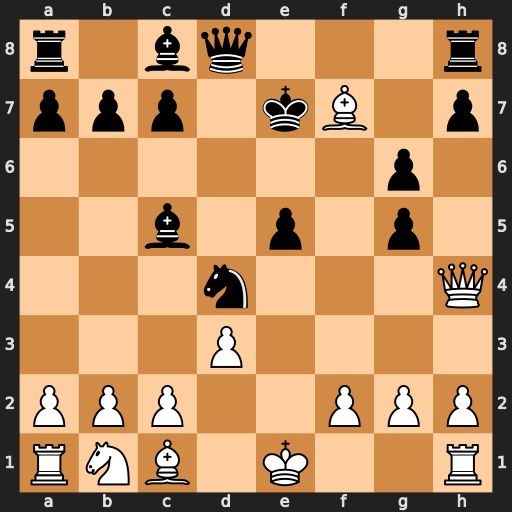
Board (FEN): r1bq3r/ppp1kB1p/6p1/2b1p1p1/3n3Q/3P4/PPP2PPP/RNB1K2R
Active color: w
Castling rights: KQ
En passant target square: -
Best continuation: Bxg5+ Kxf7 Bxd8